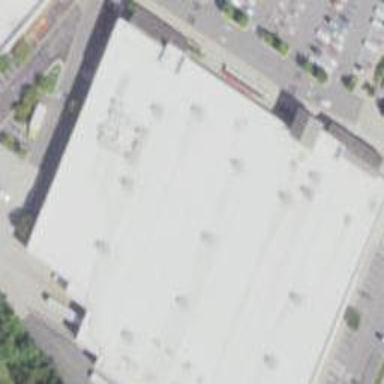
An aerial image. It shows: Department store building.